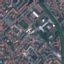
Land use / land cover class: Residential